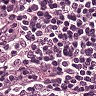
Metastatic tissue present: no